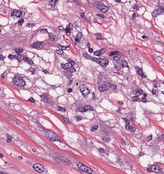
Tumor epithelial tissue: no
Tumor-associated stroma tissue: yes
Normal tissue: no